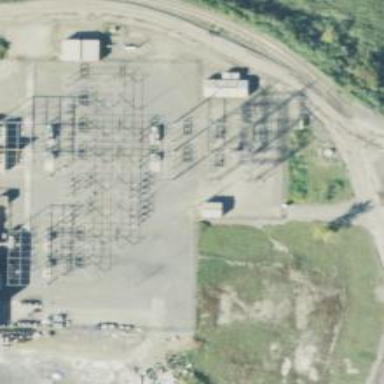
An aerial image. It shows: Switch used for power control.